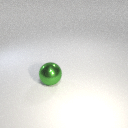
large green metal sphere